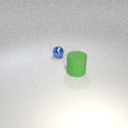
small blue metal sphere to the left of large green rubber cylinder